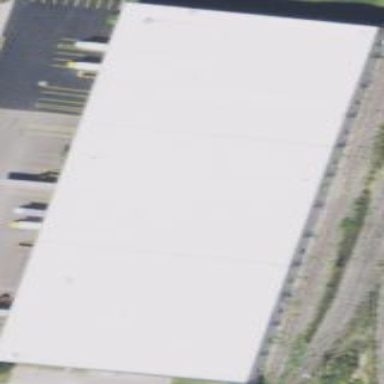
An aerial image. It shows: Warehouse building.